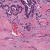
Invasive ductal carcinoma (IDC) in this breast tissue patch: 1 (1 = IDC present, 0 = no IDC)